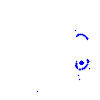
Particle: proton